Question: I'm sure this is a simple question, but I can't seem to figure it out. I've got this plot

and I want to add vertical lines and shade the area in between to highlight areas of the data. I feel like I should be able to do this using the area function, but can't seem to figure it out. The dates and values are all doubles and are two separate vectors, if that makes a difference. Any help would be greatly appreciated.
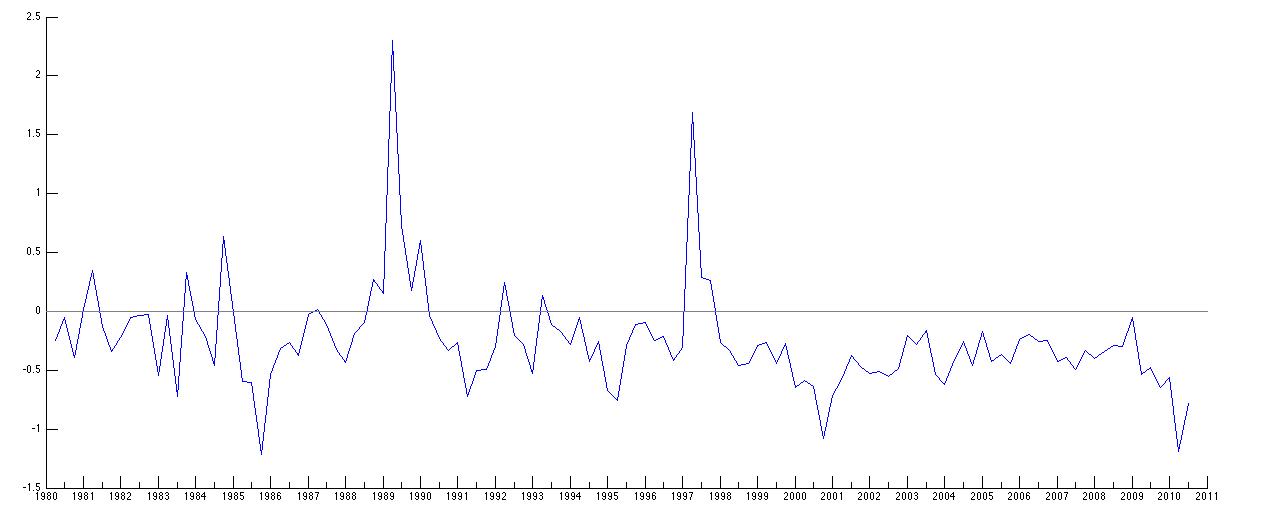
Answer: Very basic example about shading an area in a plot. <URL> might be of interest as well.
'''
figure;
ha = area([4 6], [10 10]);
hold on
plot(1:10, 1:10,'r')
axis([1 10 1 10])
hold off
'''